Field crop: maize
Growth stage: 2
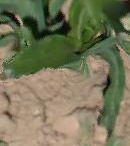
Species: maize